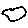
Label: cloud